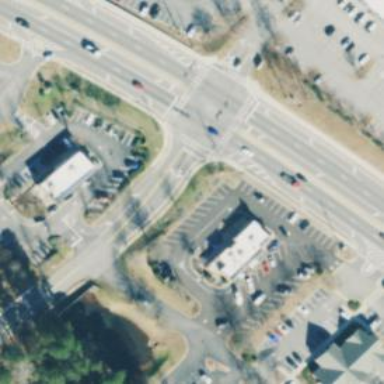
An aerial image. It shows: Marked crossing on footway.